Question: I've created a table with react-table and made sticky headers with CSS:
'''
th {
position: sticky;
top: 0; /* required for the stickiness */
box-shadow: 0 2px 2px -1px rgba(0, 0, 0, 0.4);
font-size: 14px;
}
'''

yet, it's not perfect, when I scroll I can see some of the scrolled text above the table header.
Did anyone face this issue?
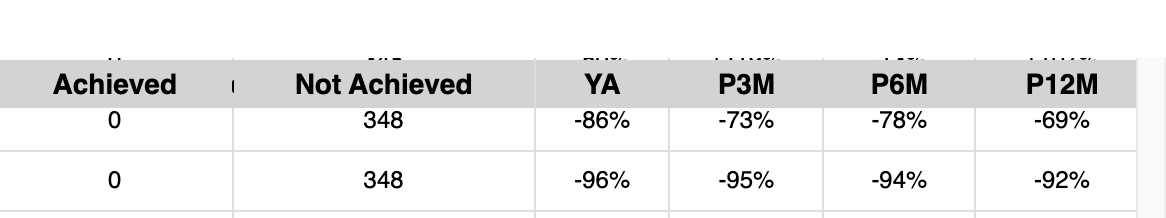
Answer: The solution is to move the top a little farther:
'th { position: sticky; top: -5px; }'
I created a bigger heading cell so it won't be noticed using 'padding-top:5px'